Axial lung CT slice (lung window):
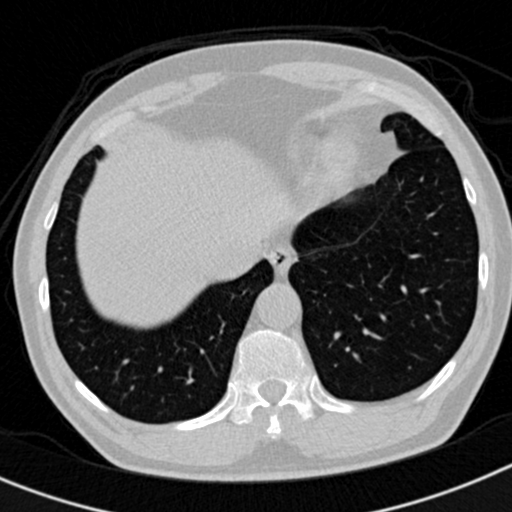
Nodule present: no